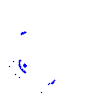
Particle: proton